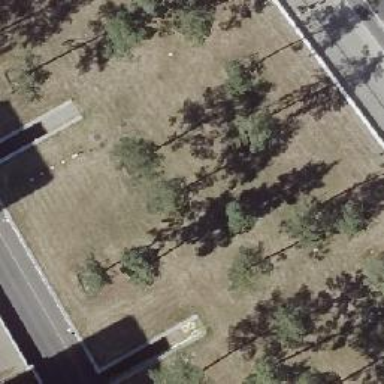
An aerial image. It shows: Evergreen needle-leaved tree.